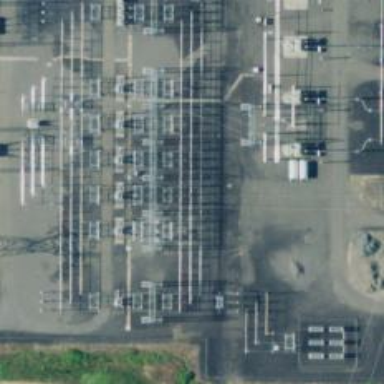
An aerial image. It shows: Outdoor power switch.